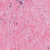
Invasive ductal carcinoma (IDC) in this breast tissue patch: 0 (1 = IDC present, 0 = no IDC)